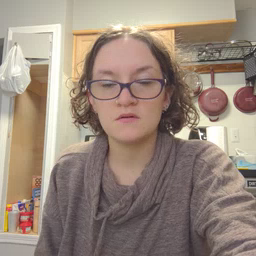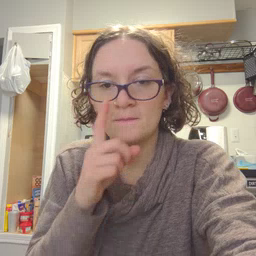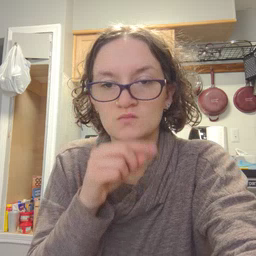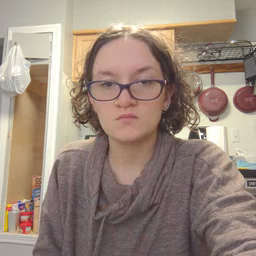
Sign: mouse